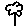
Label: flower